Question: Using d3's 'd3.svg.line' produces a line which looks after magnifying in the y-dimension like this one

Here is the corresponding path element
'''
<path d="M 70.13775,
303.1818181818182 L 73.03775,
285.9090909090909 L 75.93775,
402.5 L 78.83775,
402.5 L 81.73775,
419.77272727272725 L 84.63775,
342.0454545454545 L 87.53775"></path>
'''
As one can see, when the pen is moved to the right, the width of the corresponding line segment is a different one compared to the width of the line of the path segment, when the pen is moved vertically.
: Is it possible to draw the line in a such way that the width of line is the same everywhere? As if one draws the line with holding a pen with a round brush perpendicular to the drawing area.
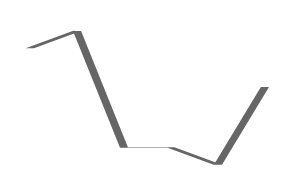
Answer: If you want to scale your line along one axis, instead of using an svg transform you would probably be better off using a 'd3.scale' to scale your incoming data when you make your 'd3.svg.line()'.
Lets say you have a d3 scale called 'myScale'
Then when you make your d3 svg line, you can use the scale to modify one of the coordinates:
'''
var lineGen = d3.svg.line()
.x(function(d) {return d.x;})
.y(function(d) {return myScale(d.y);});
'''
The solution of using 'vector-effect' will probably give you the result you want in bleeding edge browsers, but it seems like overkill to use an effect to do something this simple, and the lack of browser support for SVG1.2 features might become problematic for you. If you were trying to fix a static svg file that would probably be the way to go, but since you are generating it with d3, you might as well use the built-in methods for scaling.
For a simpler solution, you could even scale it by a constant factor:
'''
var scaleFactor = 1.75;
var lineGen = d3.svg.line()
.x(function(d) {return d.x;})
.y(function(d) {return d.y * scaleFactor;});
'''